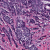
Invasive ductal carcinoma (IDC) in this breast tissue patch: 1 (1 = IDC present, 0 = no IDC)